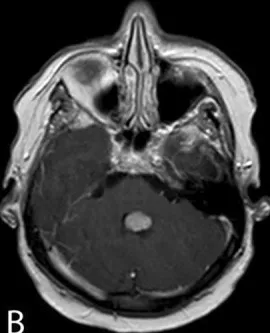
MR images obtained from a 60-year-old woman with diplopia. With. Contrast enhancement demonstrate a solitary, contrast-enhancing mass lesion within the fourth ventricle.
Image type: radiology (mri)